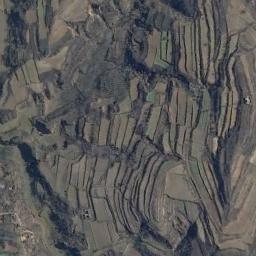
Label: terrace